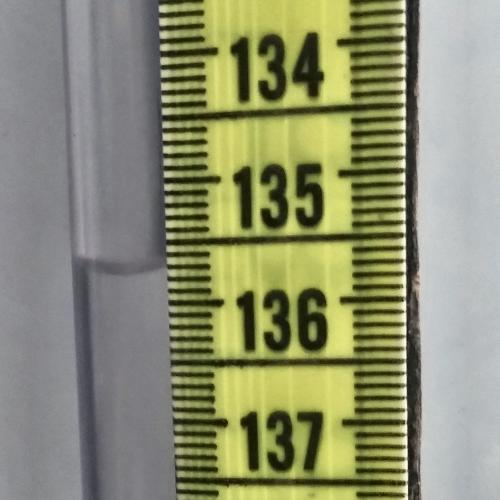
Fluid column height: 135.7 cm